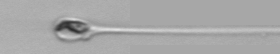
Label: Asterionellopsis_glacialis